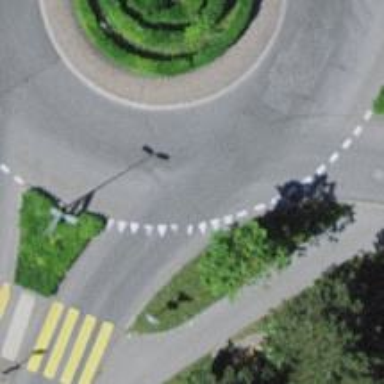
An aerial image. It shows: Secondary road with asphalt surface leading to roundabout.